Aerial crown-view tile of a tropical tree (Barro Colorado Island, Panama), acquired 20241216:
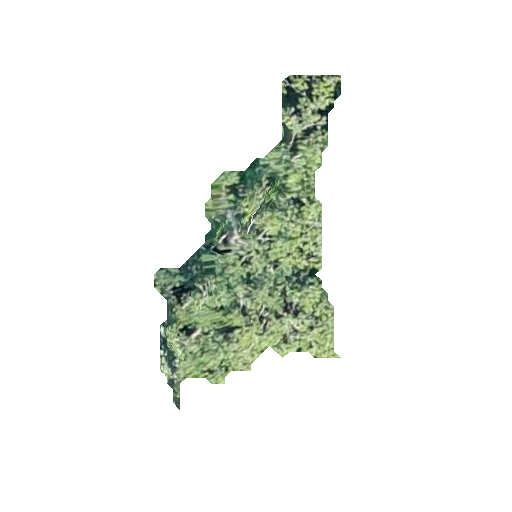
Species: Trattinnickia aspera
GBIF accepted scientific name: Trattinnickia aspera
Crown area: 46.983 m²